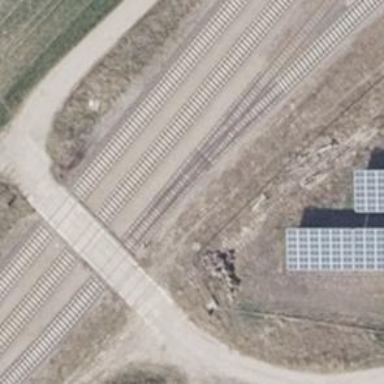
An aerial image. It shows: Railway switch.